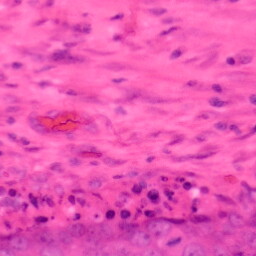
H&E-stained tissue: Colon